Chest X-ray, AP view. Patient: 62 years old, sex M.
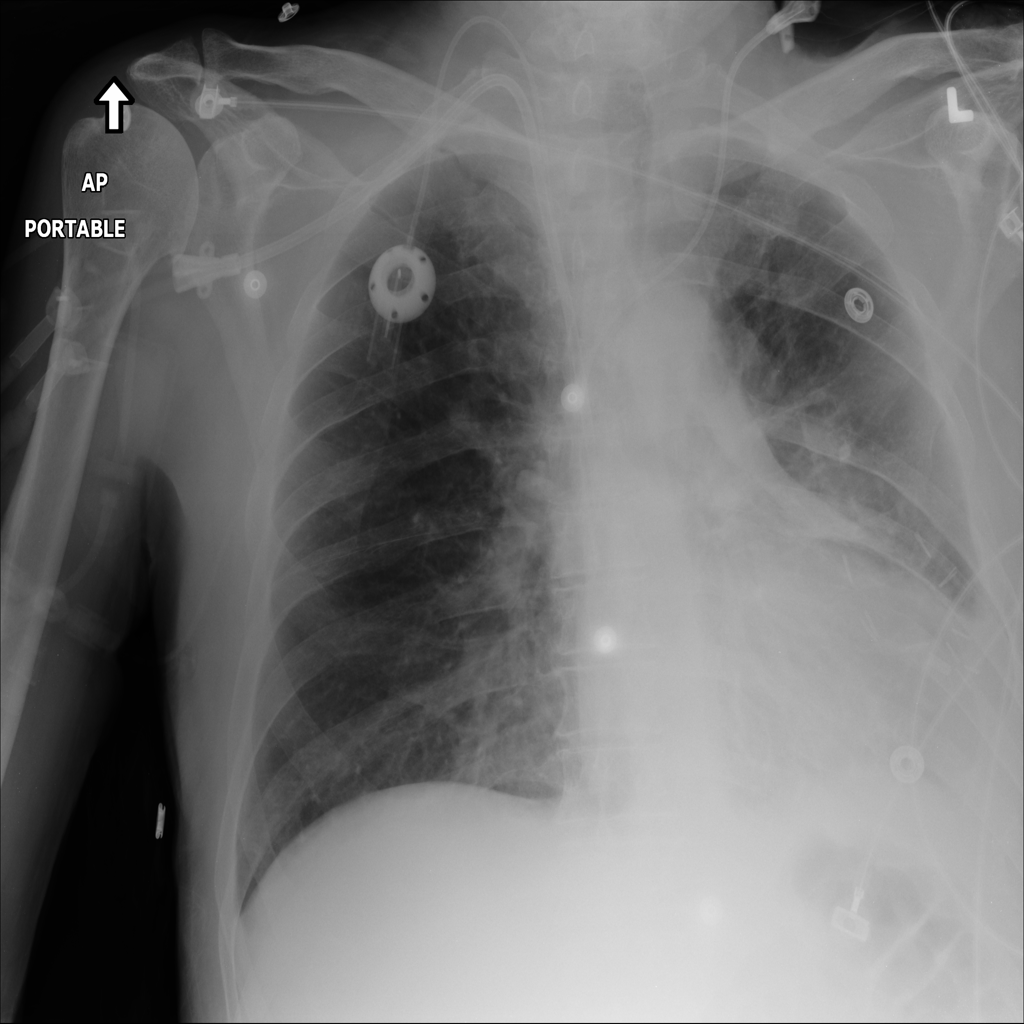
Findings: No Finding